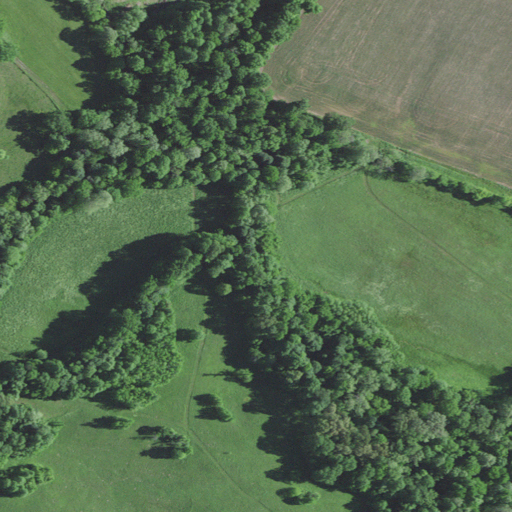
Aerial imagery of valley in Kentucky named Hurricane Hollow containing deciduous forest, pasture, cultivated crops, grassland, and mixed forest